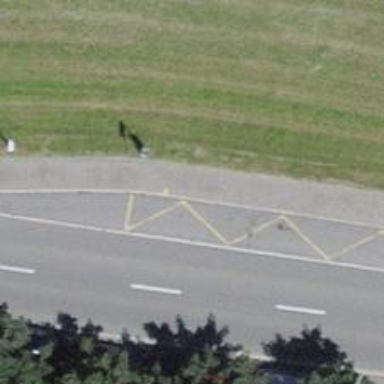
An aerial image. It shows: Bus stop with platform for public transport.